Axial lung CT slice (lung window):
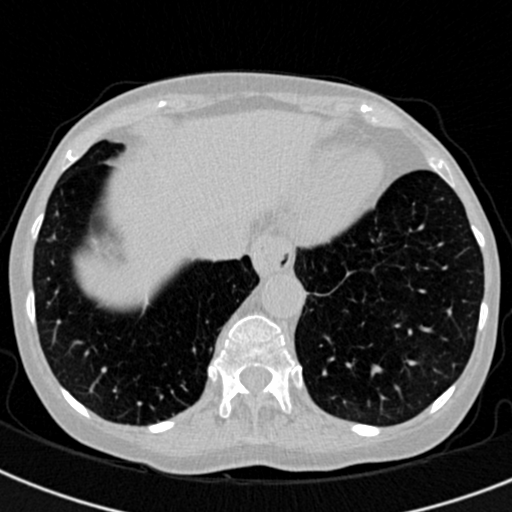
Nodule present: no